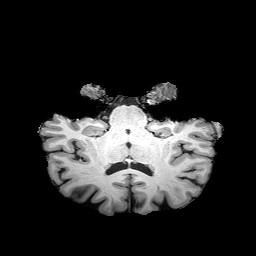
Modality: T1w
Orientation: sagittal
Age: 47
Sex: female
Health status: healthy